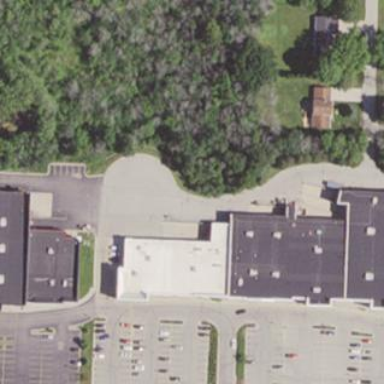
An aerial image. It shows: Retail building.